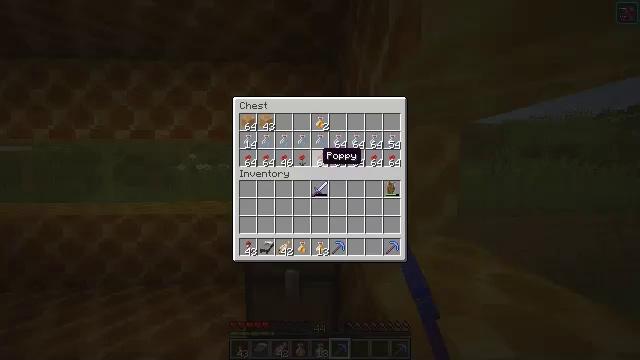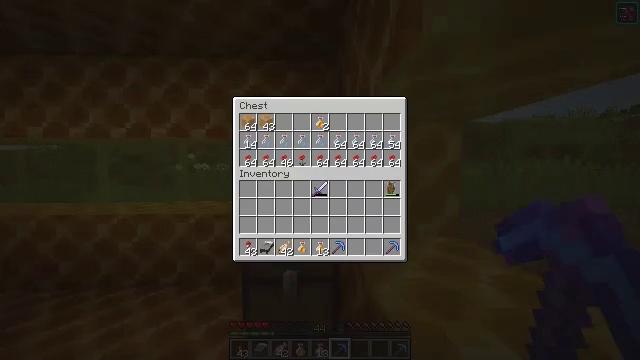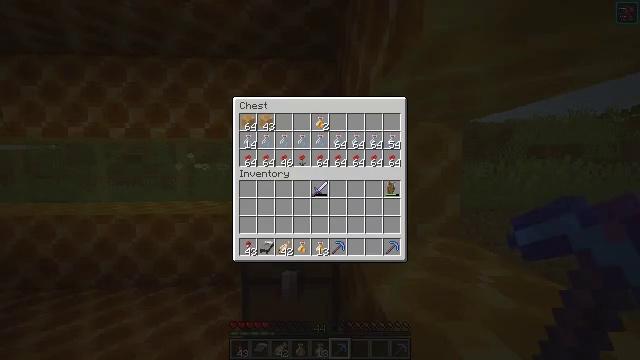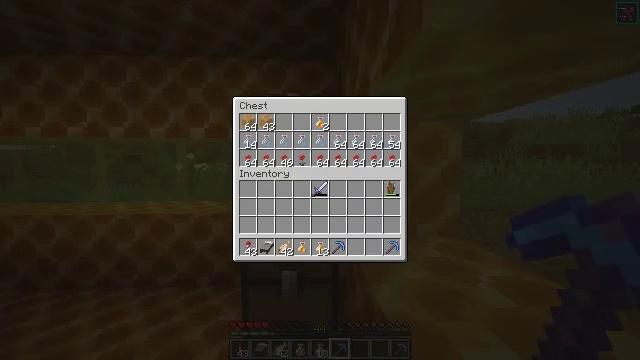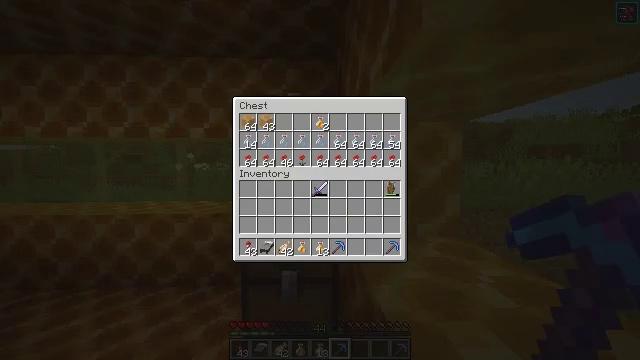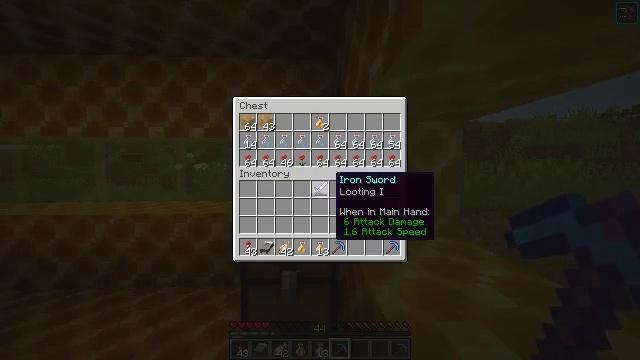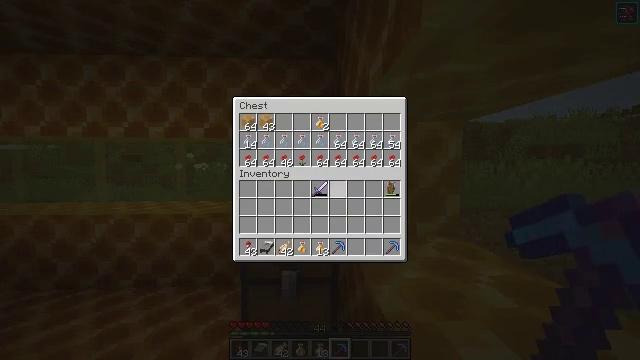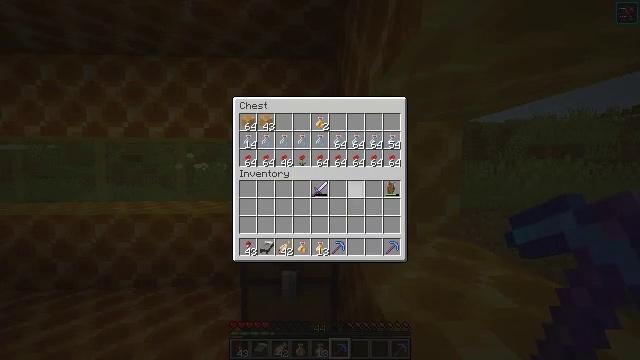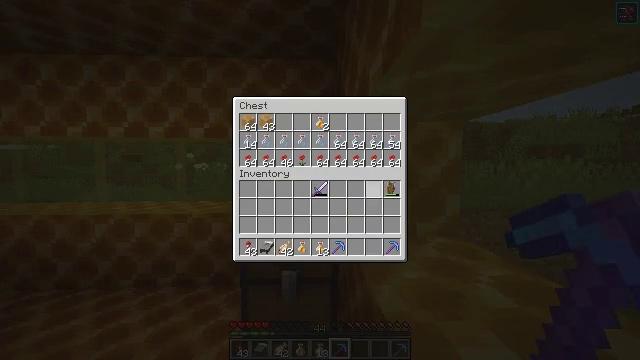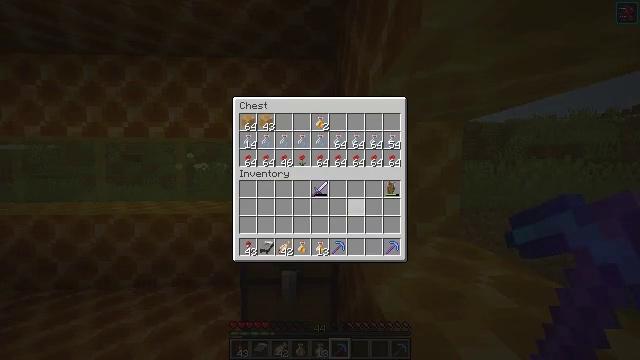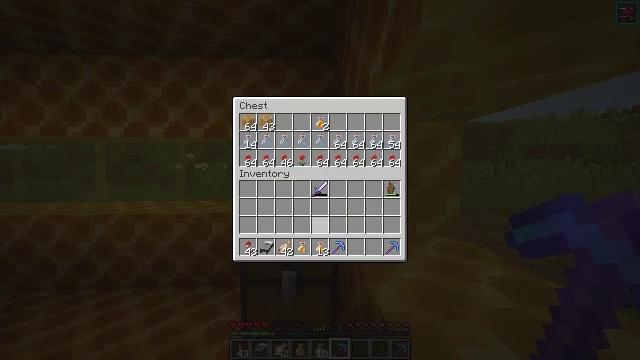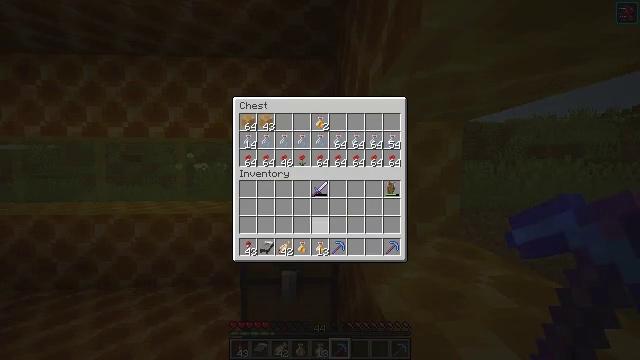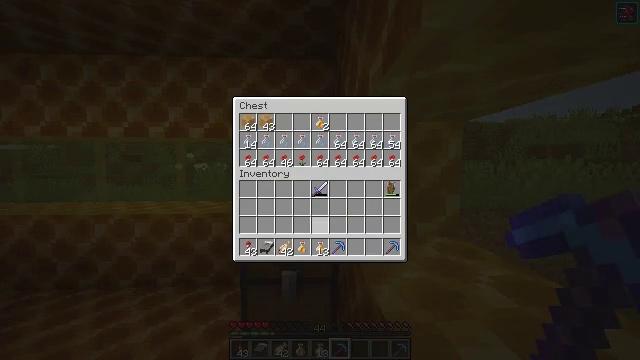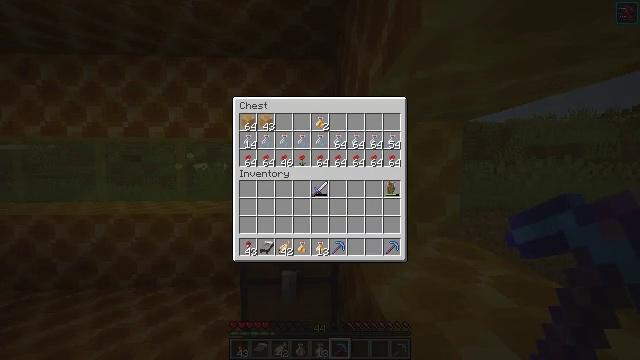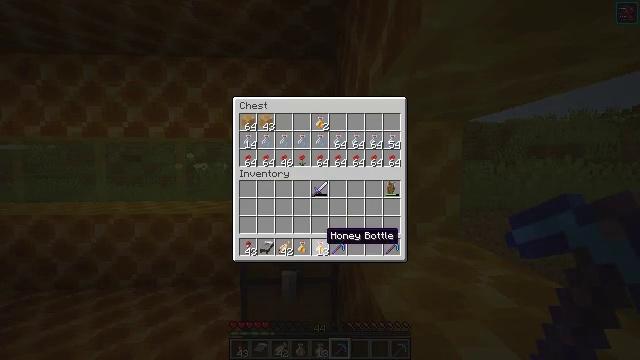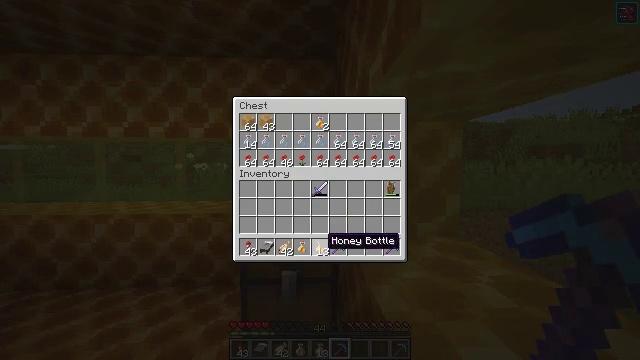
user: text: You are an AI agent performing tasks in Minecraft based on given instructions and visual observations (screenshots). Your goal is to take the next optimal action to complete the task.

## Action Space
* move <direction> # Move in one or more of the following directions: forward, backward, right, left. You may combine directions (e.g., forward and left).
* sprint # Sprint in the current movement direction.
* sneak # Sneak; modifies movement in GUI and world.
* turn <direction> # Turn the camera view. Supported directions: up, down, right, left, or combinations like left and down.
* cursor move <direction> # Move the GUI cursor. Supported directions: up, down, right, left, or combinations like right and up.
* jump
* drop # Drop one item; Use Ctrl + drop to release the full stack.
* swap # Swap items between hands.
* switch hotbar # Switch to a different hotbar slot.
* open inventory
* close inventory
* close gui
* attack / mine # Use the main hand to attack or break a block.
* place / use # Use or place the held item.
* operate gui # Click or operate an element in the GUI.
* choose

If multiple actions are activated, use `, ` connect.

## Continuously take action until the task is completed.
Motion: motion action
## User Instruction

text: Open the crafting table to craft a honey block.
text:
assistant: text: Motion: cursor move down
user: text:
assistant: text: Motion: no_op
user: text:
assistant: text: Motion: cursor move right
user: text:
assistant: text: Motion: no_op
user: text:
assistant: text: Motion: sneak, cursor move down
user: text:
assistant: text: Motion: sneak
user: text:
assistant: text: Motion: sneak, cursor move right
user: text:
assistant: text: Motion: sneak, cursor move right
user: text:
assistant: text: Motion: sneak, cursor move left and down
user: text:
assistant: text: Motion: sneak, cursor move left and down
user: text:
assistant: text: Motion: sneak
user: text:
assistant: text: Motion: sneak
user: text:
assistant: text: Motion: sneak
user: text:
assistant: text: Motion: sneak, cursor move down
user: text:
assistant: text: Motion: sneak
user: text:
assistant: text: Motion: sneak, choose
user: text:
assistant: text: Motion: sneak, cursor move left, choose
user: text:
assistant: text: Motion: sneak
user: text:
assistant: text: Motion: sneak
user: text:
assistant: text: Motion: sneak, choose
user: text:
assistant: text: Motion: sneak, choose
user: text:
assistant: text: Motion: sneak
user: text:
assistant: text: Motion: sneak
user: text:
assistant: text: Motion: sneak
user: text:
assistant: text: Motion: sneak, cursor move up
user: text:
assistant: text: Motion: sneak, cursor move up
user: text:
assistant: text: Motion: sneak, cursor move up
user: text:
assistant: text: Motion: cursor move up
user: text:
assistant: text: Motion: no_op
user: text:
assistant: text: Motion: cursor move up